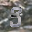
Label: 3